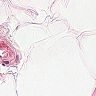
Metastatic tissue present: no